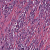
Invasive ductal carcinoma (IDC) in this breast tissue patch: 1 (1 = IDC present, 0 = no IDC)